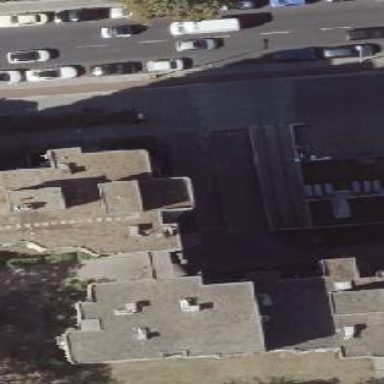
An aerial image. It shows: Grey apartment building with flat roof. The roof is dark grey in color.